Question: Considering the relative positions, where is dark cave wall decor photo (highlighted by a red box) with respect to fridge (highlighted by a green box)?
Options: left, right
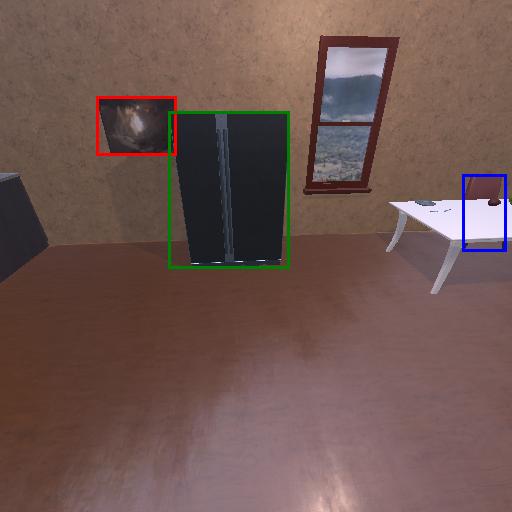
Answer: left